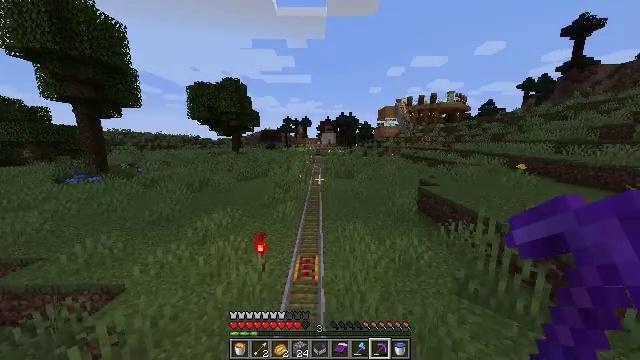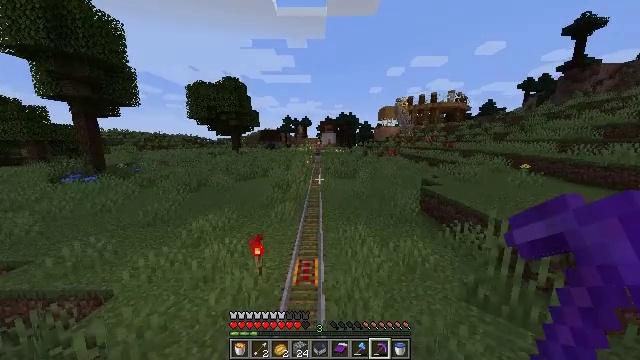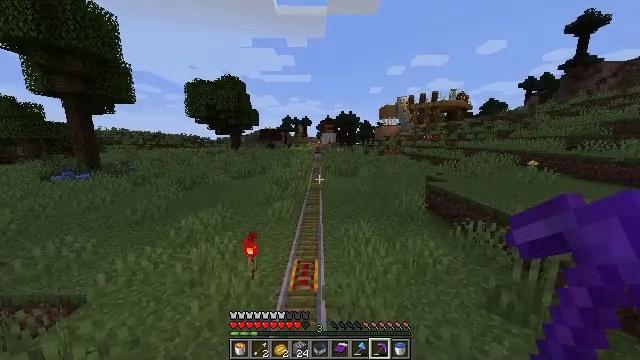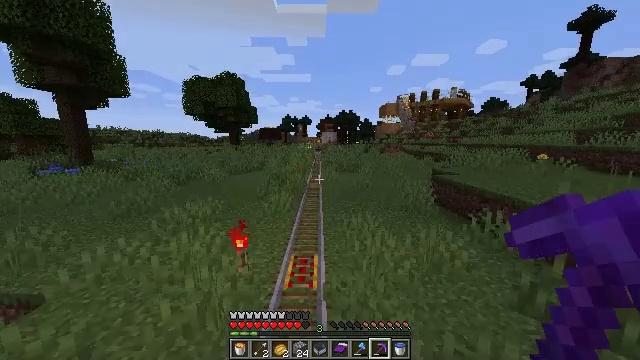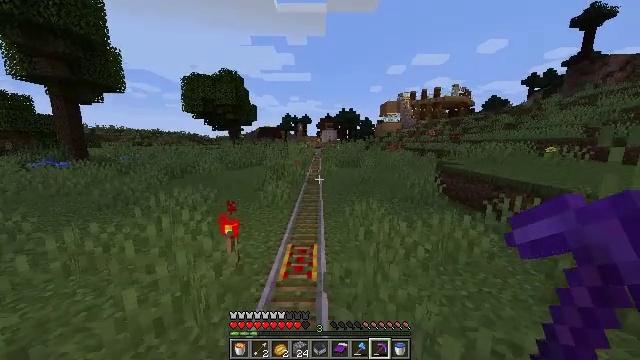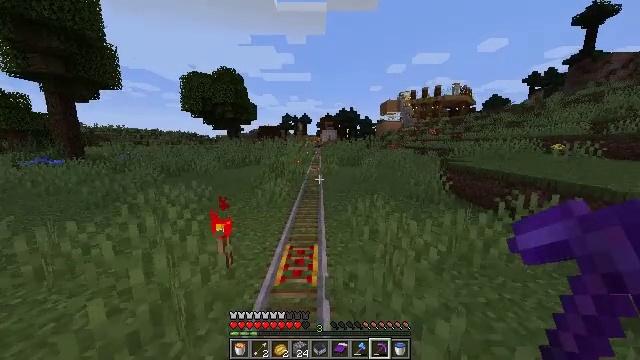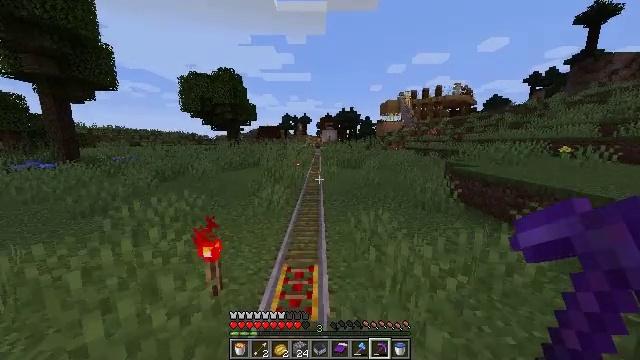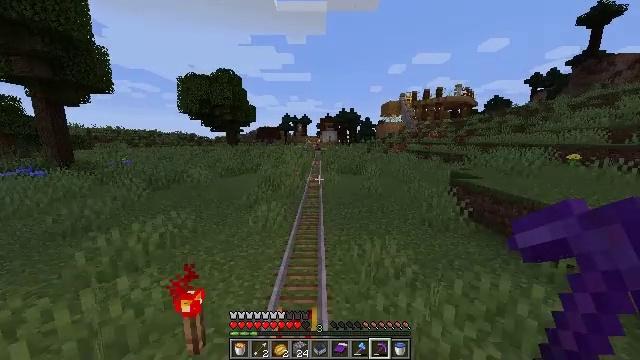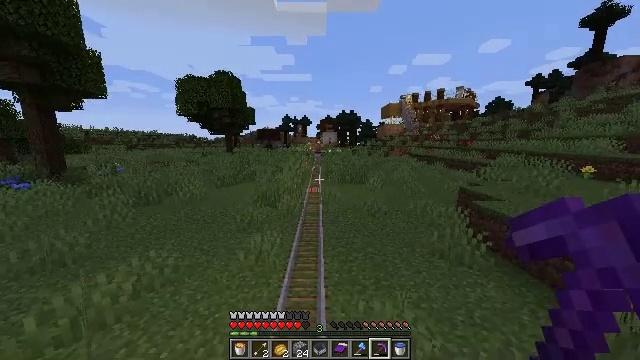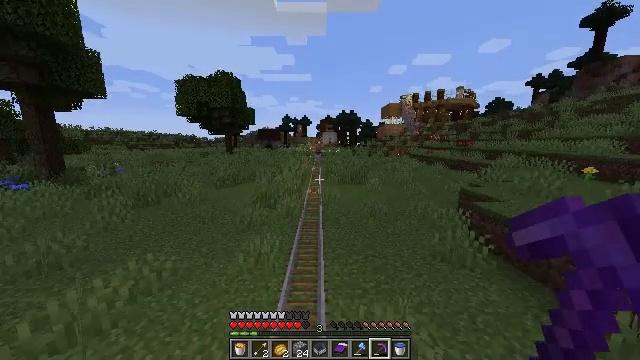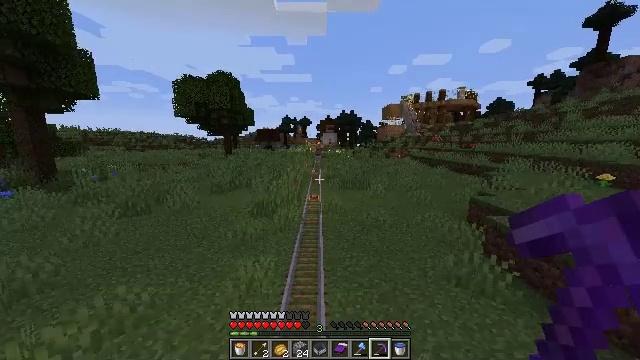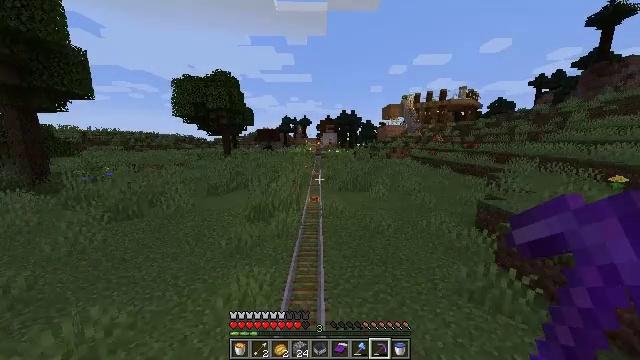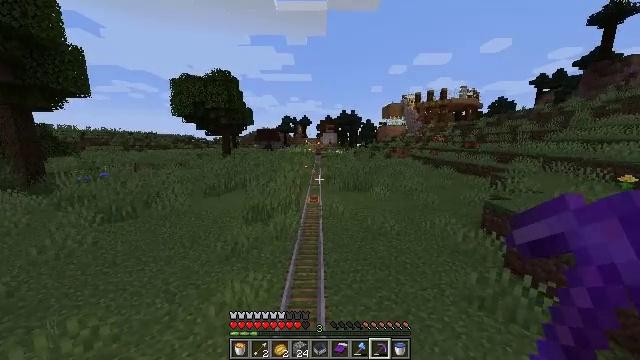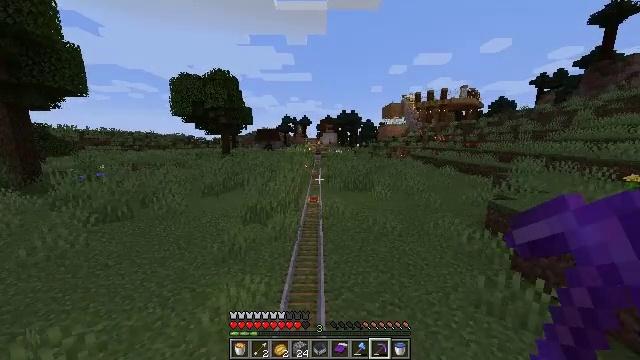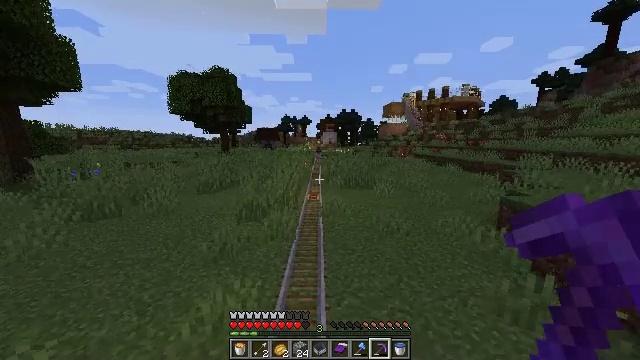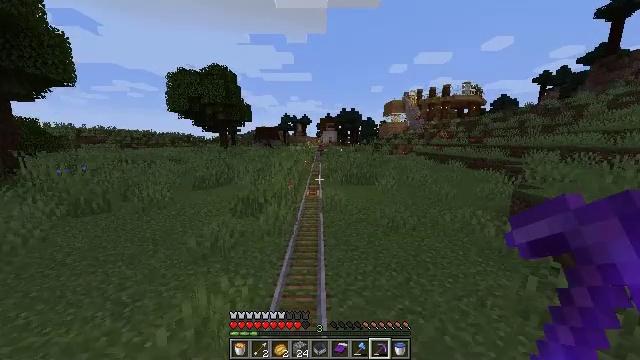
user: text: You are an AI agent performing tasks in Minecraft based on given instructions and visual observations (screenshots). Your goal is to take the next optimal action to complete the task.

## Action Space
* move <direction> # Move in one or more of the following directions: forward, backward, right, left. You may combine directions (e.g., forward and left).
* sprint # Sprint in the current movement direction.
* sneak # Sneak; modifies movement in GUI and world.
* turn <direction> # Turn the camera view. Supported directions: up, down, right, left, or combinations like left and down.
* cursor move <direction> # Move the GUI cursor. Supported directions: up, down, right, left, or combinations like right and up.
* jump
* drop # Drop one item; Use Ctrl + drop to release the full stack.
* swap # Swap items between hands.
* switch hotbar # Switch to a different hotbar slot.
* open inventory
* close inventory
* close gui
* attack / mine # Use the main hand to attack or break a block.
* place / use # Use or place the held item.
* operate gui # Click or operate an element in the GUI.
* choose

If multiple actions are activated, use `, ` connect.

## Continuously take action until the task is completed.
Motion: motion action
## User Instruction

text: Mine cobblestone underground.
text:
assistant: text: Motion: move forward, jump
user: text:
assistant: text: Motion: move forward, jump
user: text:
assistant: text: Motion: move forward, jump
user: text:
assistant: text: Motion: move forward, jump
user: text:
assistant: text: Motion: move forward, jump
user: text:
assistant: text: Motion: move forward, jump
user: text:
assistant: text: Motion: move forward, sprint, jump
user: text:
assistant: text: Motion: move forward, sprint, jump
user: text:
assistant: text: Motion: move forward, sprint, jump
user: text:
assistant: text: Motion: move forward, sprint, jump
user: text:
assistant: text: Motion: move forward, sprint, jump
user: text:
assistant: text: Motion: move forward, jump
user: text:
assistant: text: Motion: move forward, jump
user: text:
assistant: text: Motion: move forward, jump
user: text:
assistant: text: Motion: move forward, jump
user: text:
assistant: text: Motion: move forward, jump
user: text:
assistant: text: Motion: move forward, jump
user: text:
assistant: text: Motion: move forward, sprint, jump
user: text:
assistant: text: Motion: move forward, sprint, jump
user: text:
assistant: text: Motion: move forward, sprint, jump
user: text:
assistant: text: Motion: move forward, sprint, jump
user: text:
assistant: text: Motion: move forward, sprint, jump
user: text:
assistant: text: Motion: move forward, sprint, jump
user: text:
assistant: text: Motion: move forward, jump
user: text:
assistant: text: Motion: move forward, jump
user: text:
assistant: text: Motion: move forward, jump
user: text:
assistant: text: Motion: move forward, jump
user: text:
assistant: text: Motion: move forward, jump
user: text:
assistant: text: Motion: move forward, jump
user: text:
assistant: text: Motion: move forward, jump